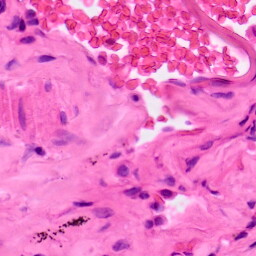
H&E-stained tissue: Lung